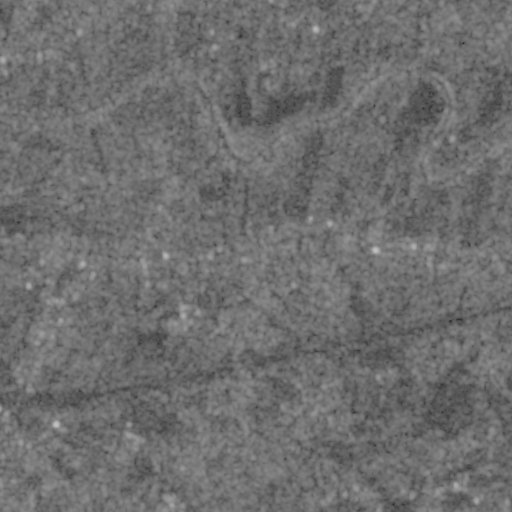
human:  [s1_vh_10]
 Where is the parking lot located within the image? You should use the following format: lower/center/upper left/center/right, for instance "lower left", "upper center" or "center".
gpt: The parking lot is located in the upper left of the image.
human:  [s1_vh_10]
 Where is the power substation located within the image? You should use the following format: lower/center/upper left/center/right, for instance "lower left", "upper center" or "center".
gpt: The power substation is located in the lower left of the image.
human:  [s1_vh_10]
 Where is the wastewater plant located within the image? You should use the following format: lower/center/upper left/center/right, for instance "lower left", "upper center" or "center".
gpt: The wastewater plant is located in the lower left of the image.
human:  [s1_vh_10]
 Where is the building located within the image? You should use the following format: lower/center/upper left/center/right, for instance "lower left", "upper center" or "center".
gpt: There is no building in the image.

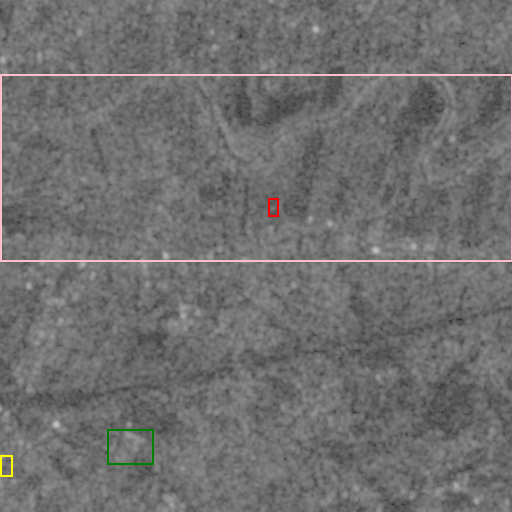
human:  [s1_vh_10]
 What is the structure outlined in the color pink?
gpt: The structure outlined in pink is a crop field.
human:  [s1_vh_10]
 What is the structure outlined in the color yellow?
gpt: The structure outlined in yellow is a park.
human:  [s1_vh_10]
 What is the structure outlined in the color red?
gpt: The structure outlined in red is a stadium.
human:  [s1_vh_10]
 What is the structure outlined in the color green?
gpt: The structure outlined in green is a wastewater plant.
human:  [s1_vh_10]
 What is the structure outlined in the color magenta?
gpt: There is no magenta outline.